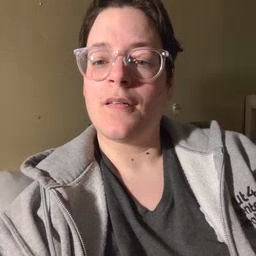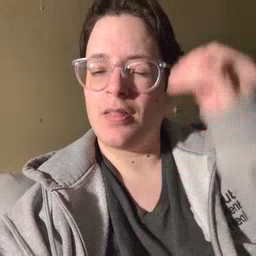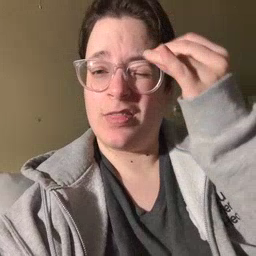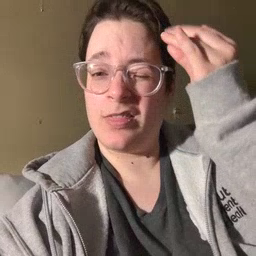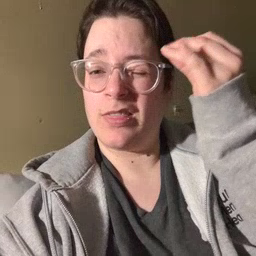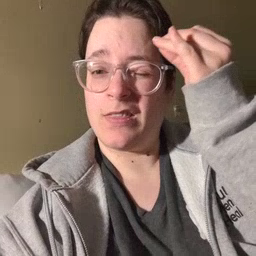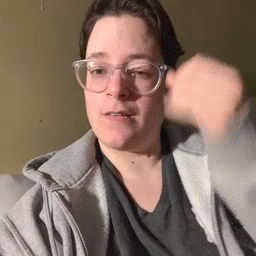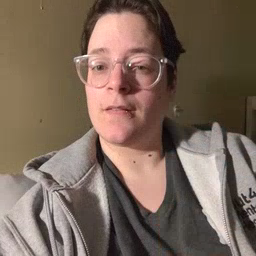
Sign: think